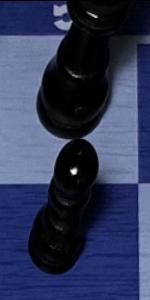
Label: Pawn_Black